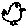
Label: bird